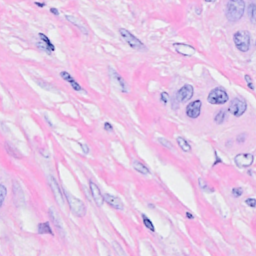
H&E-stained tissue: Breast